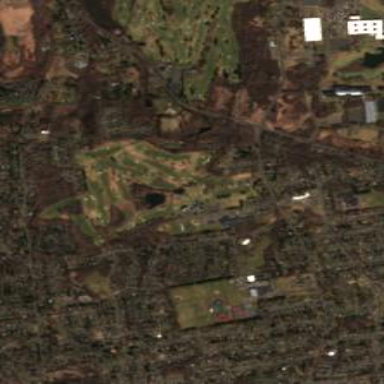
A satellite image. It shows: Golf course surrounded by greenery.